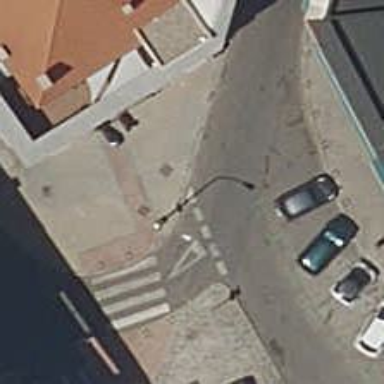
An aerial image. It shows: Road with "give way" sign.